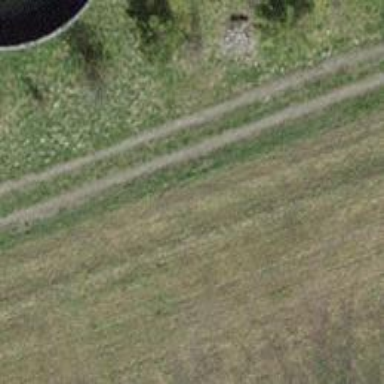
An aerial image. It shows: Unpaved path with track type classified as grade 4.